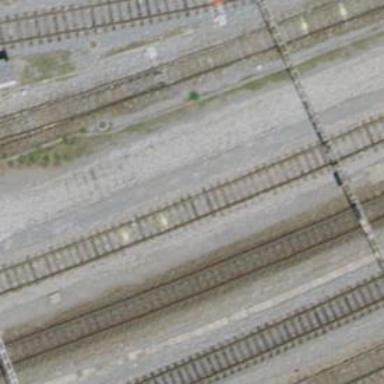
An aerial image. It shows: Abandoned railway.